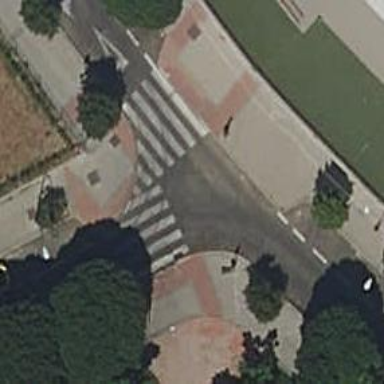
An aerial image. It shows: Zebra crossing on the road.